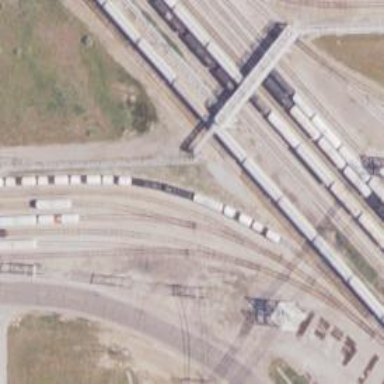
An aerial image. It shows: Rail spur service.